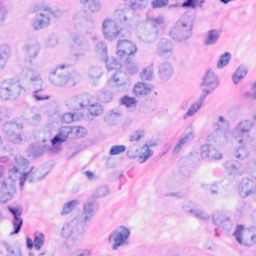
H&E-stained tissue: Breast